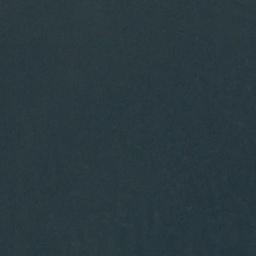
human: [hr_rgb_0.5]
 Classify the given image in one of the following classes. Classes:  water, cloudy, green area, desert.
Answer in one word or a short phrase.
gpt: cloudy